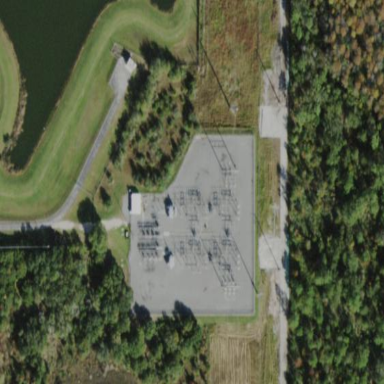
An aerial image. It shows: Distribution level power substation surrounded by fence.